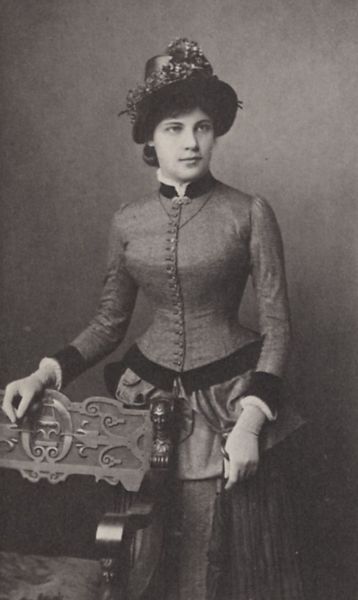
Titel: Münchner Bürger des gehobenen Mittelstandes; Karoline Albert
Künstler: Joseph Albert
Standort: Köln/München
Institution: Sammlung Wilde/Privatbesitz
Schlagwörter: hand, kopf, schatten, weiß, mädchen, blume, blumen, brust, elegant, frau, frisur, grau, haar, handschuh, handschuhe, hintergrund, holz, hut, jahrhundertwende, kleid, licht, mund, nase, profil, raum, schmuck, schwarz, stuhl, blick, dame, gürtel, regenschirm, schirm, haube, muster, ornament, rock, alt, anzug, hemd, jacke, jung, wand, arme, augen, bluse, falten, gesicht, kleidung, kragen, lang, samt, stehen, ärmel, bildnis, hände, portrait, porträt, rückenlehne, schlank, haare, kostüm, mantel, reich, sessel, stehend, adel, kind, saum, brosche, hübsch, knopf, locken, ohren, schön, relief, taille, armlehne, lehne, kostum, mieder, russland, abstrakt, kette, bank, thron, polster, steif, floral, ornamente, verzierung, um 1900, plastik, poliert, allein, edel, knöpfe, knopfleiste, braune haare, halskette, foto, fotografie, photographie, hüften, eng, steht, schwarz weiss, bürgertum, manschetten, stehkragen, fräulein, schnitzerei, photo, biedermeier, stul, dreiviertelporträt, hüfte, knopfreihe, zugeknöpft, korsett, stuhö, beschlag, freundlich, geknöpft, vegetabil, stulpen, fotographie, verzierungen, lady, korsage, beschläge, geschnitzt, schnitzereien, taillie, photografie, figut, corsage, gestellt, hochgeschlossen, talliert, dreiviertelportrait, porträtfotografie, ban, damenbildnis, edwardianisch, georgianisch, tallie, hanschuhe, 20er, coursage, kostäm, hsndschuhe, maseron, krampen, wespentaillie